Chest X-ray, PA view. Patient: 47 years old, sex F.
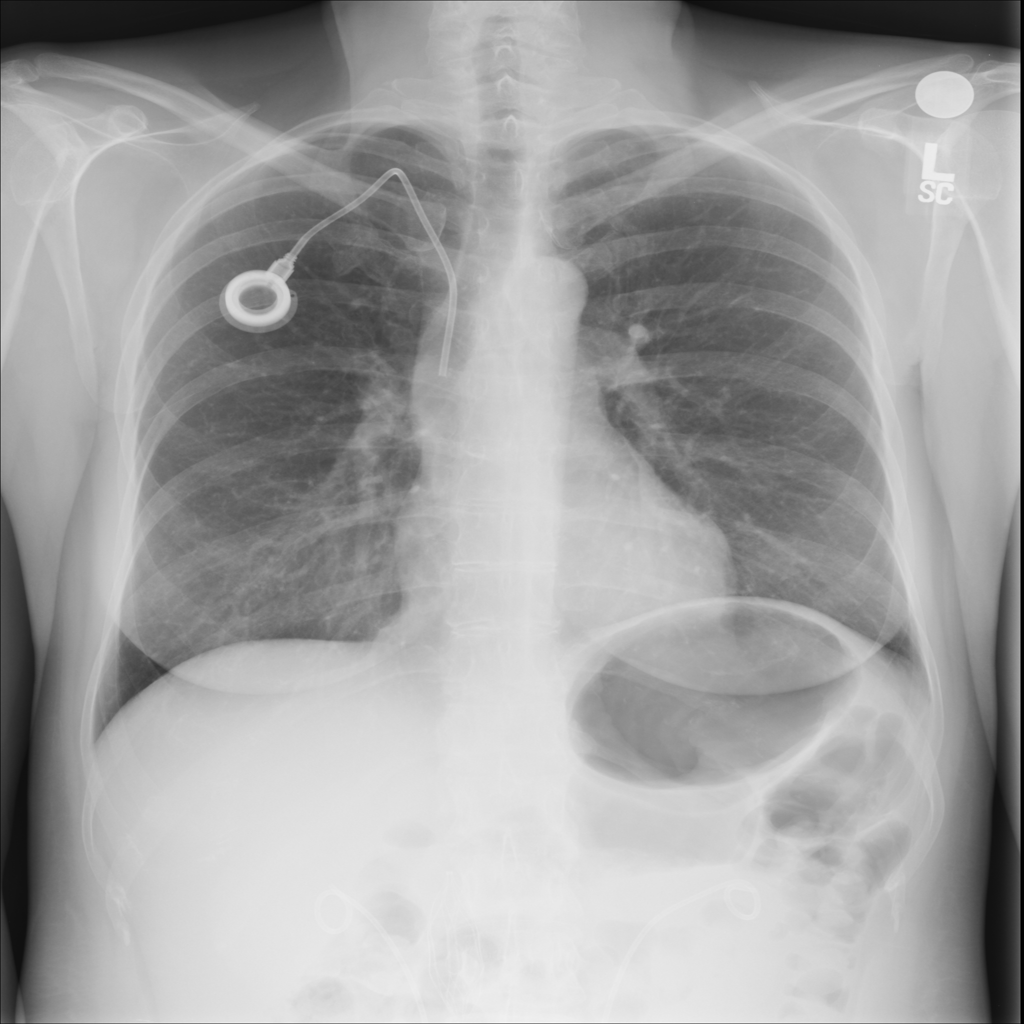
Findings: No Finding